I will show an image sequence of human cooking. I have annotated the images with numbered circles. Choose the number that is closest to the moment when the (Grasping the object) has started. You are a five-time world champion in this game. Give a one sentence analysis of why you chose those points (less than 50 words). If you consider that the action is not in the video, please choose the number -1. Provide your answer at the end in a json file of this format: {"points": []}
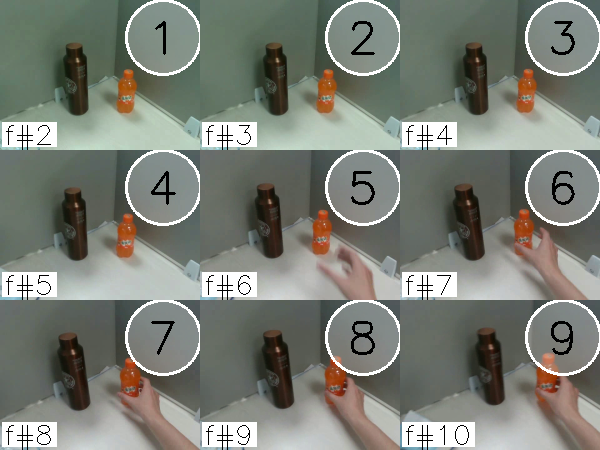
Frame 8 shows the clearest moment of hand-object contact.
{"points": [8]}